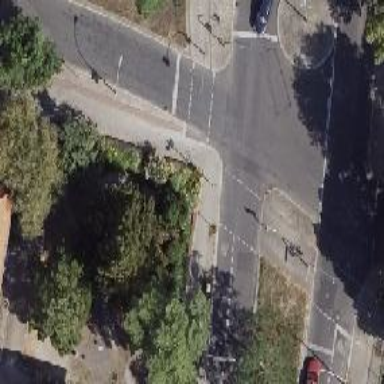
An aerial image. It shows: Crossing with traffic signals.